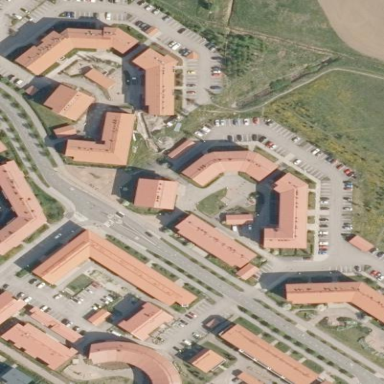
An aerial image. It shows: Residential area within neighborhood.